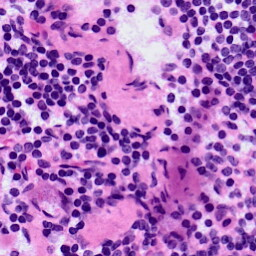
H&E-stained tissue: LymphNode